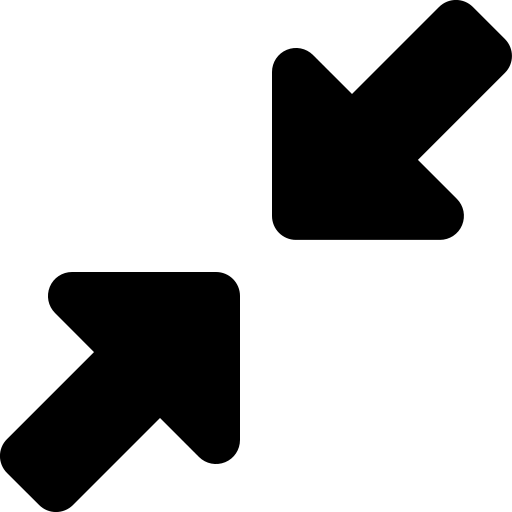
Tags: icon, FontAwesome, fa-icon, solid, down, left, and, up, right, to, center